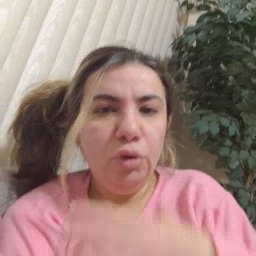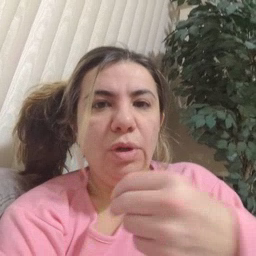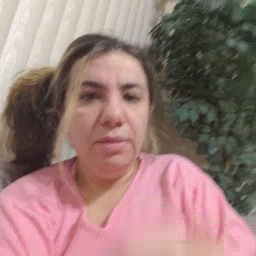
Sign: white